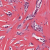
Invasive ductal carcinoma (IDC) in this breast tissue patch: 1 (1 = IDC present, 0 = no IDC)